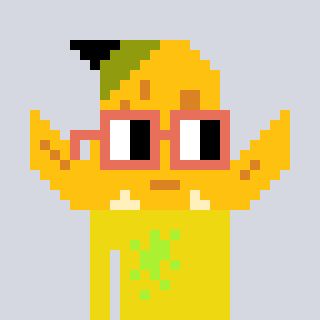
a pixel art character with square orange glasses, a banana-shaped head and a yellow-colored body on a cool background